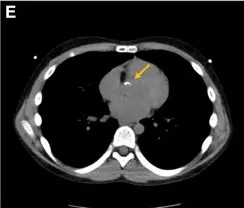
Calcifications of multiple vascular walls. Ascending aorta. Disseminated in the arterial walls.
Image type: radiology (ct)